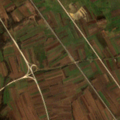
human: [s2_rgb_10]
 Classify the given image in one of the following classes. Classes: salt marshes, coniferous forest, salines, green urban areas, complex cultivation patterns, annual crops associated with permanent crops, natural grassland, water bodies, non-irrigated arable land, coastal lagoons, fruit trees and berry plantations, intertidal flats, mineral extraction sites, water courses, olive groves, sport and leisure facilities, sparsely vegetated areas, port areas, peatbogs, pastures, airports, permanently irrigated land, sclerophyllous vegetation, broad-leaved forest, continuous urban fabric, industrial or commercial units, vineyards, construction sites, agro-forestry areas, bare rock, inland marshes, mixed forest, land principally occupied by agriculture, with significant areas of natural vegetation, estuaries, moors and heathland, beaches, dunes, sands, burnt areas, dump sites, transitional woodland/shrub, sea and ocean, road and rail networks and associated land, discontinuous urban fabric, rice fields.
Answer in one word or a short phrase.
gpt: non-irrigated arable land, pastures, complex cultivation patterns, broad-leaved forest